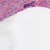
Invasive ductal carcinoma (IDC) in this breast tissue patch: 1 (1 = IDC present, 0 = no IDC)